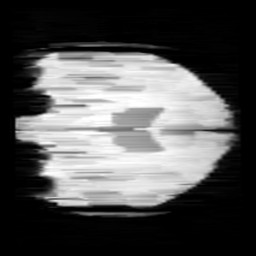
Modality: minIP
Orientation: coronal
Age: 11
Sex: female
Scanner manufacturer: siemens
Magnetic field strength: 3 T
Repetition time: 0.027 s
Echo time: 0.02 s